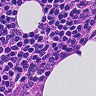
Metastatic tissue present: no